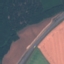
Land use / land cover: Highway